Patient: sex F, age 83
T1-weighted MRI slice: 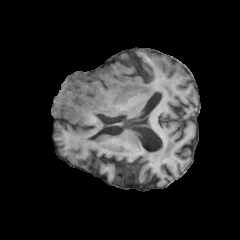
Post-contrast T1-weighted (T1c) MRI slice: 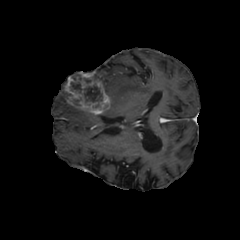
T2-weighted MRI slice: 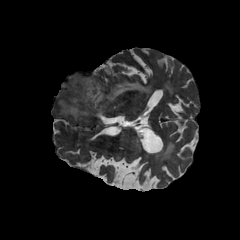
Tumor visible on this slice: yes
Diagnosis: Glioblastoma, IDH-wildtype
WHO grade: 4